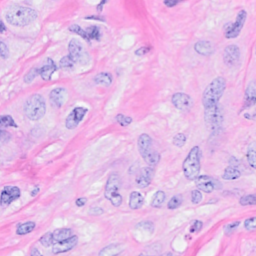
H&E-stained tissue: Breast